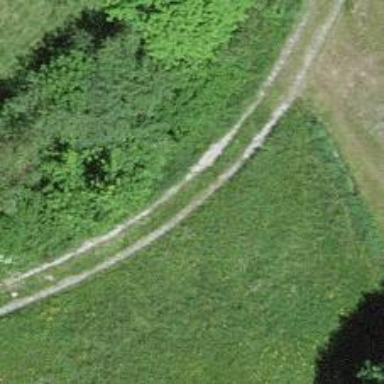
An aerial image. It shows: Track with grade 3 surface.